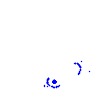
Particle: kaon